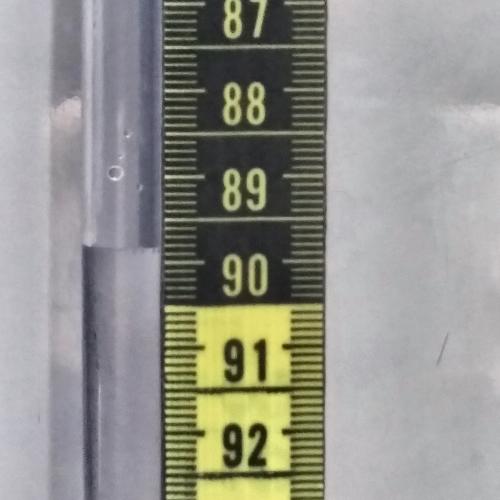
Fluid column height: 89.8 cm